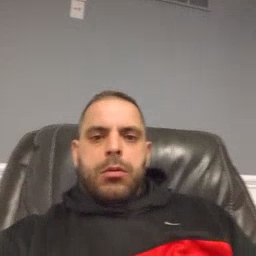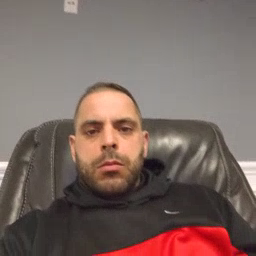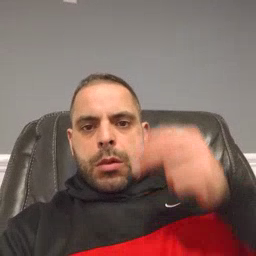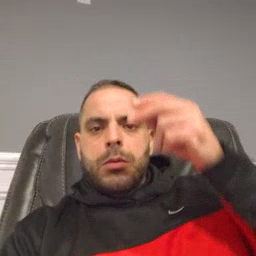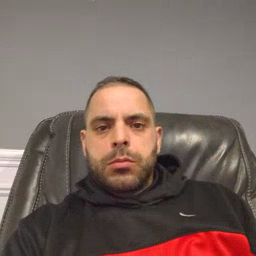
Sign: high